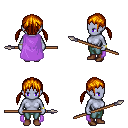
a pixel art fantasy rpg character, female body template, dark elf, purple skin, lavender cape, teal pants, dark blonde twin-tailed hairstyle, bracelets, brown shoes, spear, four views (front, back, left, right), 2x2 character sprite sheet, small pixel art, hard edges, no anti-aliasing